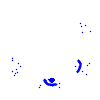
Particle: electron